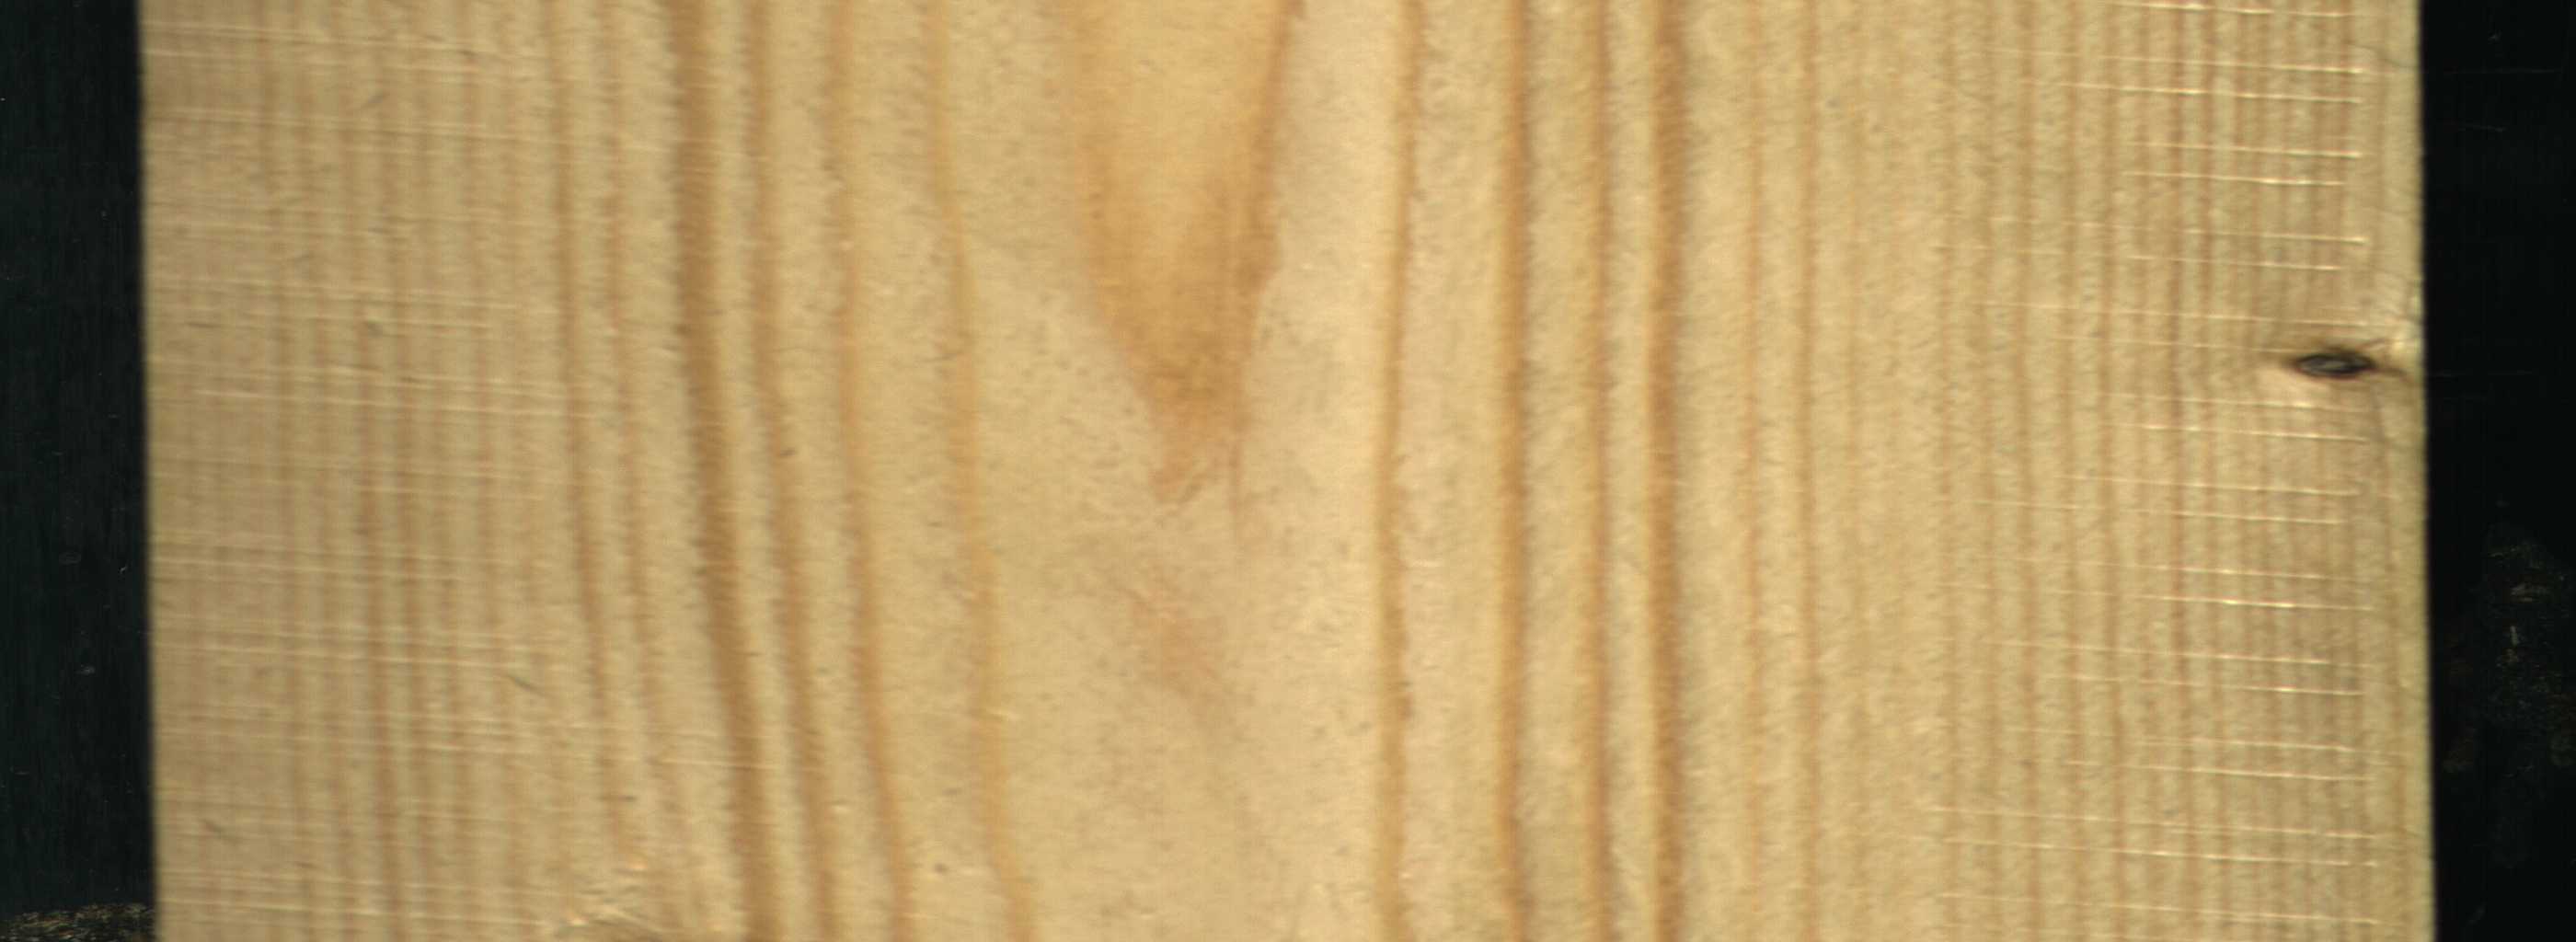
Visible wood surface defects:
Dead_Knot